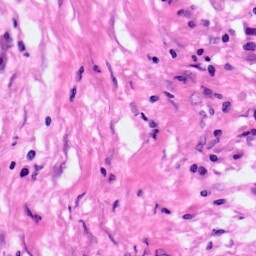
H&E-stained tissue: Pancreatic